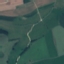
Land use / land cover class: Pasture